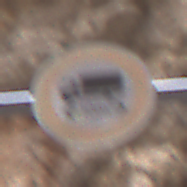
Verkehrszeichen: TatsaechlicheLaenge
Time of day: Midday
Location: Outdoor (Urban)
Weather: PartlyCloudy
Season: NotSpecified
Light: Natural